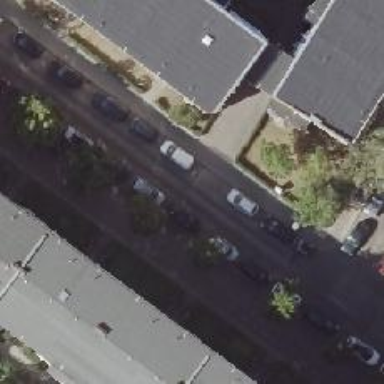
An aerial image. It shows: Residential road with concrete surface and sidewalks on both sides. Parallel on-street parking lanes are available on both sides of the road.